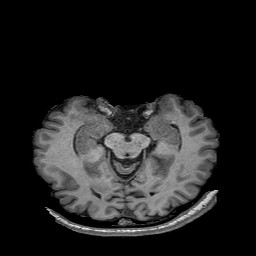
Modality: T1w
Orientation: coronal
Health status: healthy